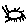
Label: sun